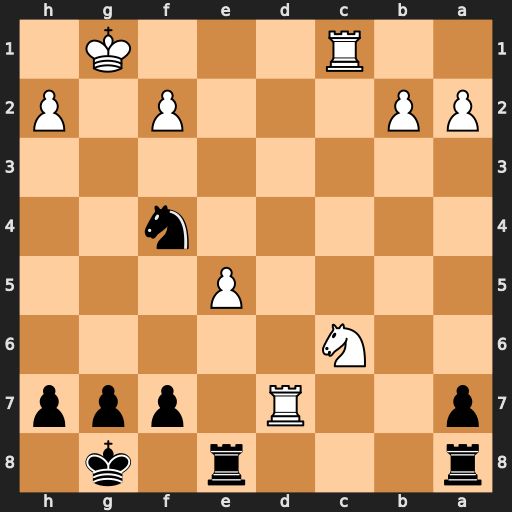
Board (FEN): r3r1k1/p2R1ppp/2N5/4P3/5n2/8/PP3P1P/2R3K1
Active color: b
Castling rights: -
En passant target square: -
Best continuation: Ne2+ Kf1 Nxc1